Question: I'm writing a little program to read a .wav file. According to the wav specs I've been looking at:

it looks like the second four bytes are a 4 byte little endian number. I think this means that the least significant byte is the first one, byte number 5, so in otherwords, I read them from left to right. From what I've been reading, I think I should multiply them like this:
'''
n=bytearray[5]+(bytearray[6]*256)+(bytearray[7]*256)+(bytearray[8]*<PHONE>)
'''
so byte in
but that comes out to a pretty damn large number, 1,459,618,138 in decimal for a file that is only 90k long. So I think I'm making a mistake here somewhere.
for the other numbers, if I understand the difference between little endian and big endian is right to left vs left to right order of the bytes?
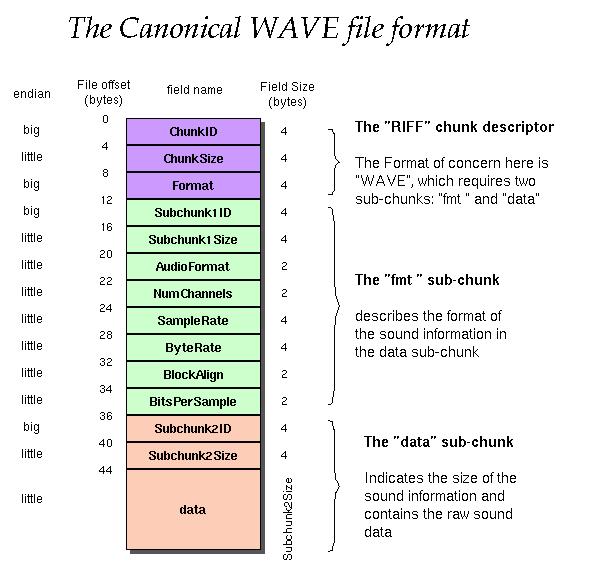
Answer: The array is indexed from 0, so the bytes you want are 4, 5, 6 and 7:
'''
n=bytearray[4]+(bytearray[5]*256)+(bytearray[6]*65536)+(bytearray[7]*<PHONE>)
'''
(Note that your third multiplier needs to be '65536', not '256'.)